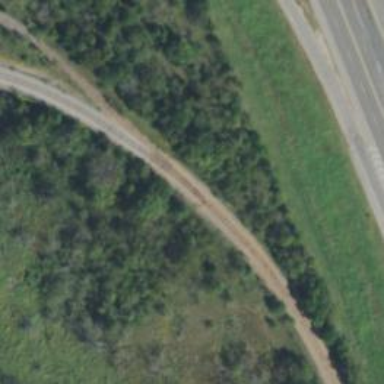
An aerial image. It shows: Rail spur service.